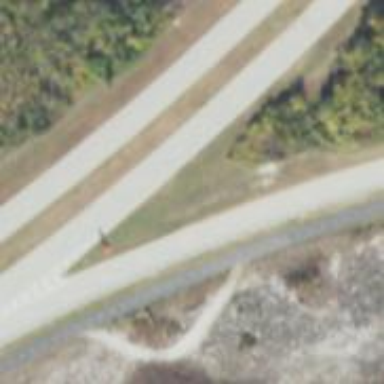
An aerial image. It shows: Primary link highway.